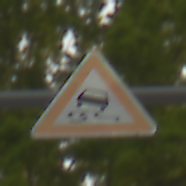
Verkehrszeichen: SchleuderOderRutschgefahr
Umgebung: Outdoor, RoadRail
Tageszeit: SunriseSunset
Wetter: Clear
Licht: Natural
Jahreszeit: NotSpecified
Kontrast: LowContrast